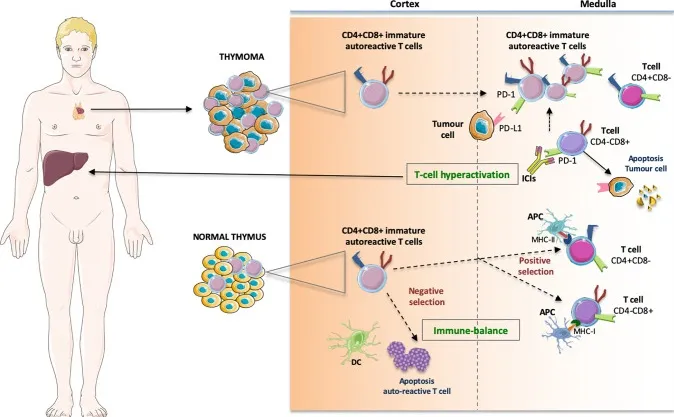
The pathophysiologic process that produces the immune-related storm in thymoma has not yet been fully clarified. Some possible vicious cycles involve enhanced T-cell activity against antigens present in the thymus and in the "innocent" bystander organs, whereby growing amounts of preexisting autoreactive T-cells are unleashed from the medulla, breaking the immune-equilibrium existing in the normal thymus. In particular, the immature CD4+CD8+ double positive cells move to single positive CD4+ helper T-cells (binding MHC class II) and CD8+ cytotoxic T-cells (binding MHC cIass I) involved in the adaptive immunity while a negative selection leads to apoptosis of self-reacting T clones. In thymic neoplasia the immature thymic lymphocytes may escape quality control by DC prompting T-cell hyperactivation and autoimmune manifestations. DC, dentritic cell; APC, antigen presenting cell; MHC, major histocompatibility complex.
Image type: pathology (papanicolaou)